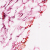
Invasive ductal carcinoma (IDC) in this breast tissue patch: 0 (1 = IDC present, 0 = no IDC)